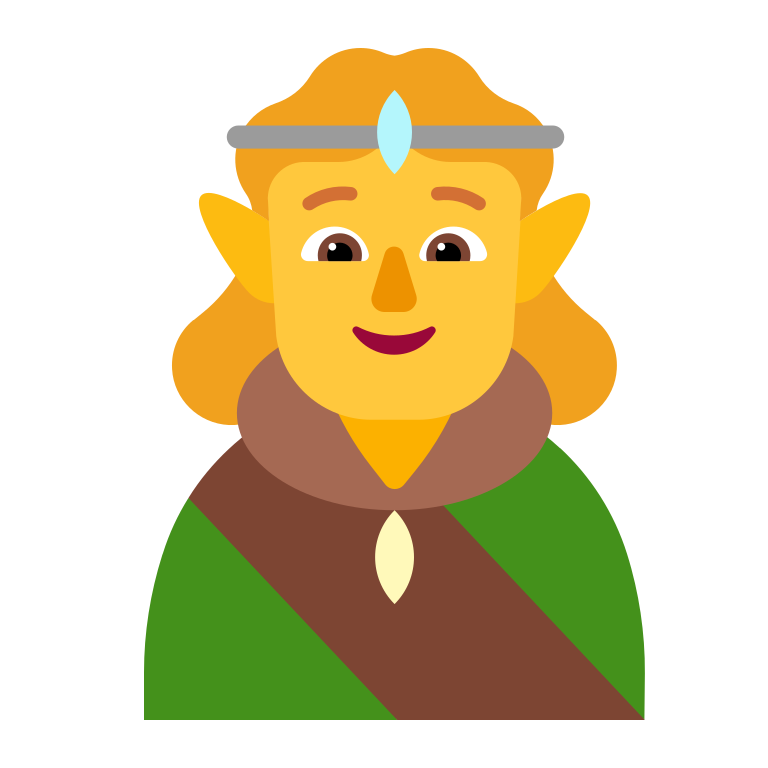
person elf flat default